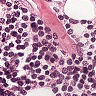
Metastatic tissue present: yes